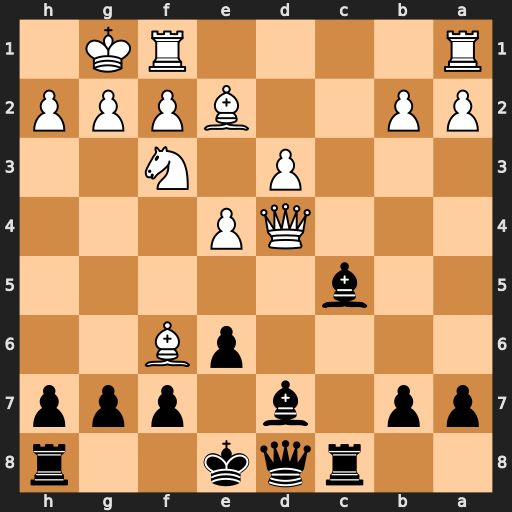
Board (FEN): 2rqk2r/pp1b1ppp/4pB2/2b5/3QP3/3P1N2/PP2BPPP/R4RK1
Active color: b
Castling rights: k
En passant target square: -
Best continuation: gxf6 Qc3 Bxf2+ Rxf2 Rxc3